Field crop: tomato
Growth stage: 1
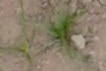
Species: cyperus